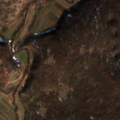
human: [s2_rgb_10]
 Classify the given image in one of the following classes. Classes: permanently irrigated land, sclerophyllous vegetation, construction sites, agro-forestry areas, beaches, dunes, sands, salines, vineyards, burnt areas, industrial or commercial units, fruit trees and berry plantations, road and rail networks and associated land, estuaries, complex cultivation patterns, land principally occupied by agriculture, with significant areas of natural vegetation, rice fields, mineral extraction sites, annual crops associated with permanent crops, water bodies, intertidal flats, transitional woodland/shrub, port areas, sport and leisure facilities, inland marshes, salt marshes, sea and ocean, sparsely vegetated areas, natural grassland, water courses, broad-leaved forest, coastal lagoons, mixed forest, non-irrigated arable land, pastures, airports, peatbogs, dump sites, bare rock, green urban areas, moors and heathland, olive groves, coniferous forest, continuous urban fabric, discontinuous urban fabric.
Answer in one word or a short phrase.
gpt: pastures, land principally occupied by agriculture, with significant areas of natural vegetation, broad-leaved forest, transitional woodland/shrub